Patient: sex M, age 65
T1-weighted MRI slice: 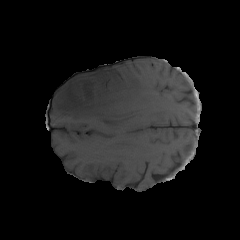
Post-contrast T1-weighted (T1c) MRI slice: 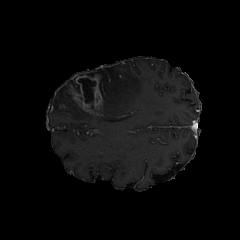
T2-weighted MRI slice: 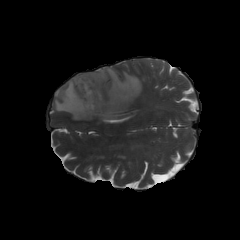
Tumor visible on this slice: yes
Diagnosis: Glioblastoma, IDH-wildtype
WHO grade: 4